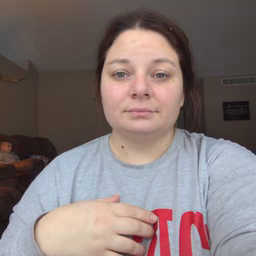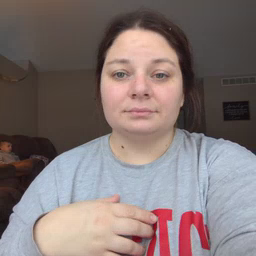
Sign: beside